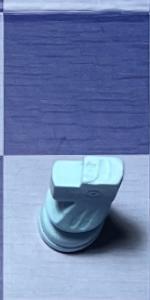
Label: Knight_White